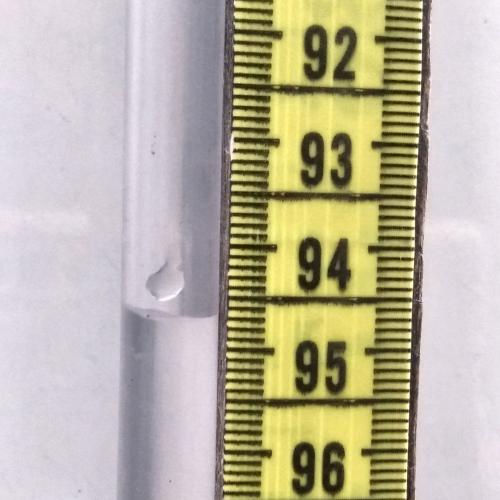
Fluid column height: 94.7 cm